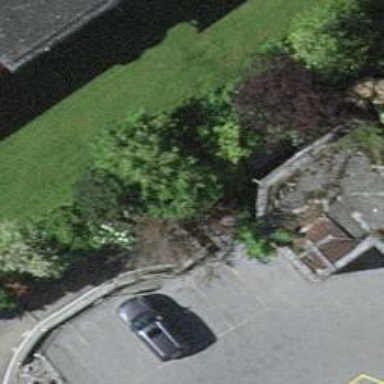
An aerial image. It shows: Parking entrance.